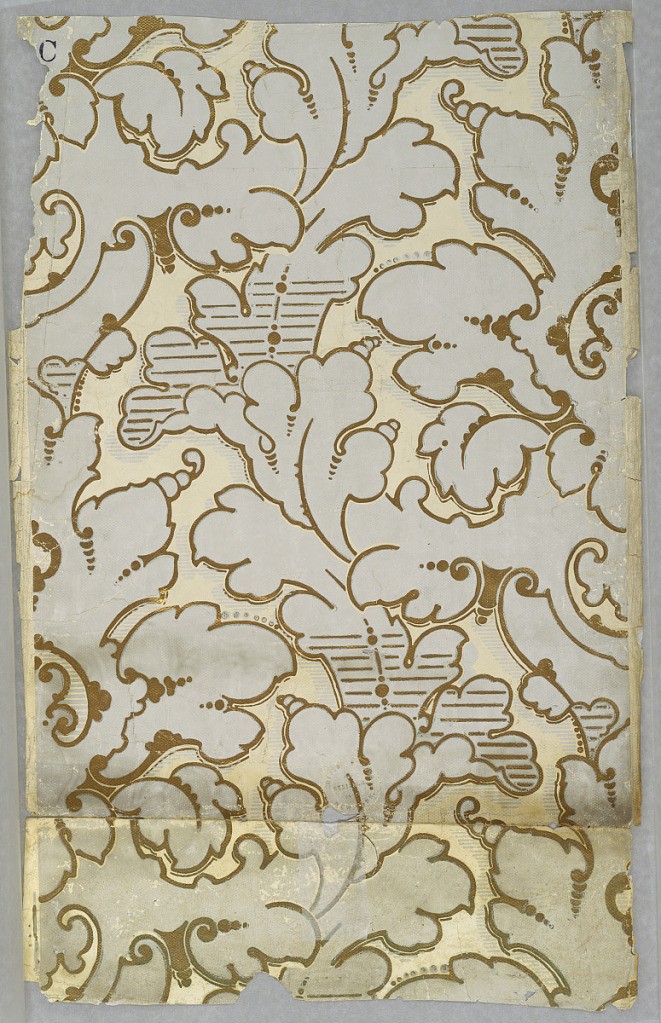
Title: Sidewall
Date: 1850–60
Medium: Block-printed on continuous paper
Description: Rococo revival-style design with full leafy foliate scrolls. The gray acanthus foliage is outlined and highlighted with metallic gold. Printed on white paper embossed with tiny diamond grid.